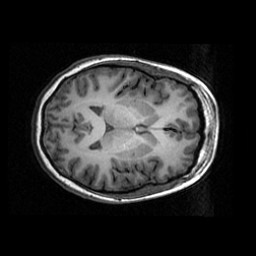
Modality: T1w
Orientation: axial
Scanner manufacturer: ge
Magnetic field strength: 3 T
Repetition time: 0.00904 s
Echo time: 0.00184 s